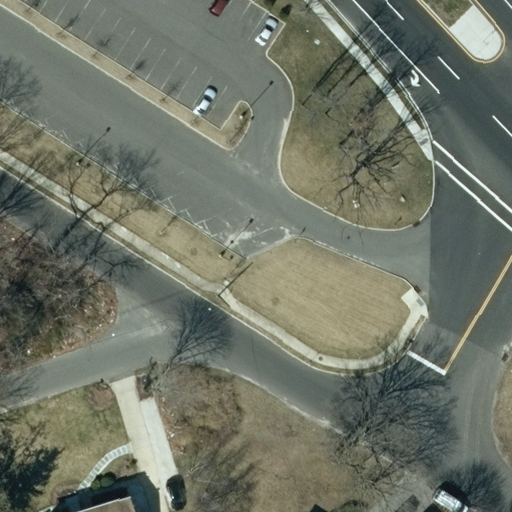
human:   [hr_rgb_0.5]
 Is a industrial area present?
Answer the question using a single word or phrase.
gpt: yes

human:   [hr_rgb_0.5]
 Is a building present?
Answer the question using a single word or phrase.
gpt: yes

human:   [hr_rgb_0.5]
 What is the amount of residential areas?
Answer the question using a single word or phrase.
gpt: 1

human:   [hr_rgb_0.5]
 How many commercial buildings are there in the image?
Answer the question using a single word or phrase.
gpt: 0

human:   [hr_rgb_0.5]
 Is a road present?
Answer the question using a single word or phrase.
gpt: yes

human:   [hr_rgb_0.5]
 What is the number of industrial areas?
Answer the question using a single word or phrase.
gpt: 1

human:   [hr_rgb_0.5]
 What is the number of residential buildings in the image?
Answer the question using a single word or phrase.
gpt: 1

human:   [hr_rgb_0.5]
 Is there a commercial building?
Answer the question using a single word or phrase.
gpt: no

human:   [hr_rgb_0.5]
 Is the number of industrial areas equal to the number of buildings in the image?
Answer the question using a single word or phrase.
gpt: yes

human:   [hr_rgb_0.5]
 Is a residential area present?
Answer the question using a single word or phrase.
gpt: yes

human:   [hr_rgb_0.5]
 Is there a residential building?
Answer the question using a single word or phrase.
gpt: yes

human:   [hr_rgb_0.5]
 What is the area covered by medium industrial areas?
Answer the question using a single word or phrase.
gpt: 0m2

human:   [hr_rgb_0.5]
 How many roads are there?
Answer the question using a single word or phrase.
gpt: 6

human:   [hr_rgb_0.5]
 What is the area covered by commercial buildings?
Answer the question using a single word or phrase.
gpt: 0m2

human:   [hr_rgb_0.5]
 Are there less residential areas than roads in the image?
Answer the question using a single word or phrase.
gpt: yes

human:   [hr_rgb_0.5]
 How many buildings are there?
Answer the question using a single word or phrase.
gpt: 1

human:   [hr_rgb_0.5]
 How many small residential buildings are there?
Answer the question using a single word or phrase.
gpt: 0

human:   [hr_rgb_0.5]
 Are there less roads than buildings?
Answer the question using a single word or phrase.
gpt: no

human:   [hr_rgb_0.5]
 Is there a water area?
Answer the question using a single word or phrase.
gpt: no

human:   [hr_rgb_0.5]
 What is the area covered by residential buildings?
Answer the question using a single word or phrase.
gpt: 239m2

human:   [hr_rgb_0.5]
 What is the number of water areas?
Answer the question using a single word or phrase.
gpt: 0

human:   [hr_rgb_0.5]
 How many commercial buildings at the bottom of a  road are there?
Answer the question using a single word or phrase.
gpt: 0

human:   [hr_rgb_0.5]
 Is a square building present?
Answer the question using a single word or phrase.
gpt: no

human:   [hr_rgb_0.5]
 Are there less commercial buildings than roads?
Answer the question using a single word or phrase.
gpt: yes

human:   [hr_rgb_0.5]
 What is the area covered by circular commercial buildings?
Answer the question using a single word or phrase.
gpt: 0m2

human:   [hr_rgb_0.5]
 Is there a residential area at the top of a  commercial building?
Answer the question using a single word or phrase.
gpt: no

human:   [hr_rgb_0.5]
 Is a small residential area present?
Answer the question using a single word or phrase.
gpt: no

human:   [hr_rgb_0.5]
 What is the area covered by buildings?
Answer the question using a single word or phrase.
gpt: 239m2

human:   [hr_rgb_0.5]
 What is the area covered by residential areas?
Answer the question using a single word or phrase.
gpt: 10621m2

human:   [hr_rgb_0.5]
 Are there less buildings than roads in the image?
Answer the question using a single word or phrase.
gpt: yes

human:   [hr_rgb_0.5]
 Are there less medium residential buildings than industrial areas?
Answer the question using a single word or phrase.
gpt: no

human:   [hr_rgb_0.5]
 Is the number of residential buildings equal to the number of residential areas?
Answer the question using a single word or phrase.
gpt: yes

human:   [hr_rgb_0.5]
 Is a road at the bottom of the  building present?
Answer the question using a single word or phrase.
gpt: no

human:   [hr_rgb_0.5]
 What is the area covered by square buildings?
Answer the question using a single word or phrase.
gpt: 0m2

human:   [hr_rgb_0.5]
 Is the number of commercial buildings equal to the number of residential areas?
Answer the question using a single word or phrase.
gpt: no

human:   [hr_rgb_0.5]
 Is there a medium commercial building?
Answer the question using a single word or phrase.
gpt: no

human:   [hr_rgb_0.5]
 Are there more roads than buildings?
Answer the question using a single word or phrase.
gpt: yes

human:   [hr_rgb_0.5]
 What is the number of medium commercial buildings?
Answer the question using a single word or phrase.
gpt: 0

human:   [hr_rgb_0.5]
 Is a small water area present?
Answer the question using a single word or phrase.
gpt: no

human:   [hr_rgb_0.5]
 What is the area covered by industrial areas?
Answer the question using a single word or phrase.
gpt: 1909m2

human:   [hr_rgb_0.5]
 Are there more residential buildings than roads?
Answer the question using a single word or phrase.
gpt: no

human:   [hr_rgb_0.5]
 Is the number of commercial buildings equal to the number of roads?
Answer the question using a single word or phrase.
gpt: no

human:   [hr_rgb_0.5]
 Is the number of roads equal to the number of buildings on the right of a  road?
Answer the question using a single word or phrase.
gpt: no

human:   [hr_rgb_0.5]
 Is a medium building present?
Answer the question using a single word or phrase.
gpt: yes

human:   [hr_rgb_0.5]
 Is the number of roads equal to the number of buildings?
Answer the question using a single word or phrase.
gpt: no

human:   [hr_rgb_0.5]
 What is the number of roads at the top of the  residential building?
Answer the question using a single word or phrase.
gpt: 6

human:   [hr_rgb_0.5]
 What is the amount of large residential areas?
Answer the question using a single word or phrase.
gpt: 1

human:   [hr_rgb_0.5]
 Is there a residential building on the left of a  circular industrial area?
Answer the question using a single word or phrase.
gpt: no

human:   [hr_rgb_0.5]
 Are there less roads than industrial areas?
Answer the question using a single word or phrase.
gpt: no

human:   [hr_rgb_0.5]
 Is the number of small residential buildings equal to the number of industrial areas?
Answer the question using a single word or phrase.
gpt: no

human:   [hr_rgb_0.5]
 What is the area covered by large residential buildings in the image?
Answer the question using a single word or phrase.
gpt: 0m2

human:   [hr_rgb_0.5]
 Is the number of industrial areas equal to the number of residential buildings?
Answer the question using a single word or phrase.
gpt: yes

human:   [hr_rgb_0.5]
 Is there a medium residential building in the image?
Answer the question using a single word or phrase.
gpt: yes

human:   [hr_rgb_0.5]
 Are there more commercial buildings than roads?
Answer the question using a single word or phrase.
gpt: no

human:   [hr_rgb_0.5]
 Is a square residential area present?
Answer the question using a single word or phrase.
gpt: no

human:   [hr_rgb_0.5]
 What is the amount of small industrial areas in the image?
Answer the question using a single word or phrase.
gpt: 0

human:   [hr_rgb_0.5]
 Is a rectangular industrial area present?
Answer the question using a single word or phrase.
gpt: yes

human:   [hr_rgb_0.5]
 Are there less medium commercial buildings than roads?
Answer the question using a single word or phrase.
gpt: yes

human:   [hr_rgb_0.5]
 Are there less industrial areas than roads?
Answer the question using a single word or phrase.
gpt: yes

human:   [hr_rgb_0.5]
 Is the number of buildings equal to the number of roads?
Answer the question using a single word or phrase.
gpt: no

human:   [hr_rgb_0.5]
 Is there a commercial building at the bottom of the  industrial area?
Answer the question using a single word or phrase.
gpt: no

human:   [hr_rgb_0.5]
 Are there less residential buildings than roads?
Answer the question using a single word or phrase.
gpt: yes

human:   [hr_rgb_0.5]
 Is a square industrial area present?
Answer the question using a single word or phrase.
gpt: no

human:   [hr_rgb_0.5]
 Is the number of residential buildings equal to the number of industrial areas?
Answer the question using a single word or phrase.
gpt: yes